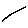
Label: line